Question: I have been unable to get a table to format fonts like the one in the image. What I did was to set the line-height for numbers to 33% but thus far the line height has always been a full line height and I would not be able to get the below layout using either table tag or div/span tags. Any help is greatly appreciated.

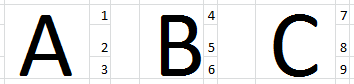
Answer: <URL>
There's different ways to achieve the look of that pic. I'll provide you with an example to get started.
I prefer using 'position: absolute' since it's much easier to arrange 'N' boxes in '1' container. Sometimes, it might be pretty impossible without using it. 'position: absolute' fixes the element 'div' to the parent element '.container'.
So by setting the '.letter' to 'top: 0' and 'left: 0' , it positions it starting at the top left. But you want the letter to expand the whole container like in your pic. So to do that we can simply add 'bottom: 0' to force it to stretch the whole way.
HTML:
'''
<div class="container">
<div class="letter">A</div>
<div class="number one">1</div>
<div class="number two">2</div>
<div class="number three">3</div>
</div>
'''
CSS:
'''
.container {
position: relative;
width: 300px;
height: 300px;
background: silver; //remove this to make it white like in your pic
}
.letter {
position: absolute;
left: 0;
top: 0;
width: 80%;
bottom: 0;
display: inline-block;
border: 1px solid black;
font-size: 248px;
text-indent: 30px;
}
.number {
position: absolute;
right: 0;
width: 19%;
height: 33%;
border: 1px solid black;
font-size: 60px;
text-indent: 15px;
}
.one {
top: 0;
}
.two {
top: 33%;
}
.three {
top: 66%;
}
'''